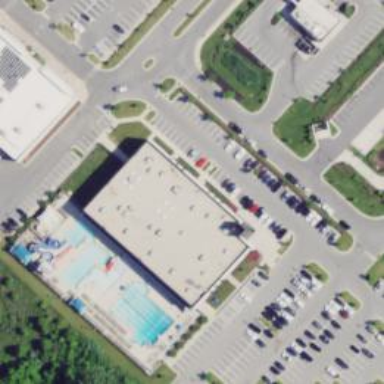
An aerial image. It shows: Sports center building that also houses health club.